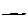
Label: line